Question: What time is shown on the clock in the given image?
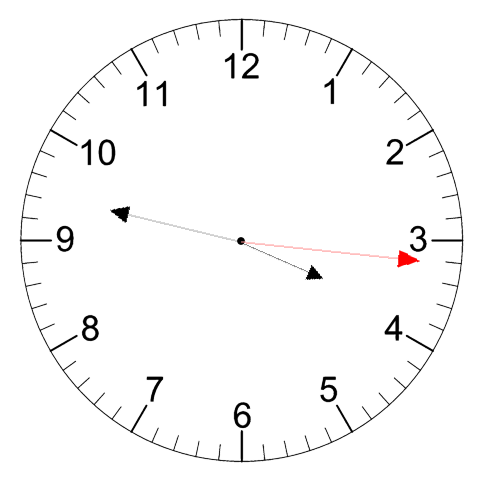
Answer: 03:47:16